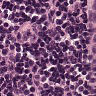
Metastatic tissue present: no